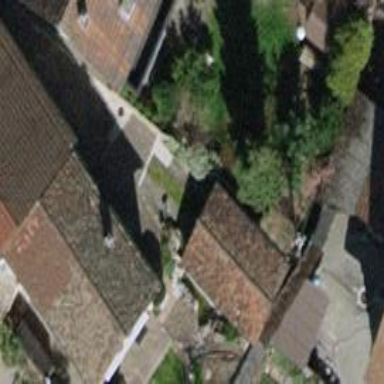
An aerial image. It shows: Building with tile roof.